Question: I'm writing a program in C to determine the apex of a tetrahedron given the given the lengths of all its edges. The tetrahedron has an equilateral base and scalene sides. In order to complete the formula, I need a way of getting the angle between a face and the equilateral base. I know the of the altitude of one of the faces, and once I can get the angle between a face and the base, I can rotate the height by that angle and get the position of the apex.
I have idea where to begin figuring out the formula for the angle(see theta below), and how to translate it into C.

Here's my code so far:
'''
#include <math.h>
#include <stdio.h>
#include <time.h>
#include <stdlib.h>
typedef struct {
float x;
float y;
float z;
} Point;
typedef struct {
float edgeA, edgeB, edgeC;
float legA, legB, legC;
Point vertexBaseA, vertexBaseB, vertexBaseC;
Point apex;
} scaleneTetrahedron;
Point p(float x,float y) {
Point pt; pt.x = x; pt.y = y; pt.z =0;return pt;
}
Point pZ(float x, float y, float z) {
Point pt; pt.x = x; pt.y = y;pt.z =z; return pt;
}
void printPoint(char *identifier, Point p){
printf("(%s: %f, %f, %f)
",identifier, p.x,p.y,p.z);
}
void printFloat(float n) {
printf("%f",n);
}
scaleneTetrahedron sT_Hedron(float lengthsEdges[3],float lengthsLegs[3],Point vertexBases[3]) {
scaleneTetrahedron h;
h.edgeA = lengthsEdges[0], h.edgeB = lengthsEdges[2], h.edgeC = lengthsEdges[2];
h.legA = lengthsLegs[0], h.legB = lengthsLegs[1],h.legC = lengthsLegs[2];
h.vertexBaseA = vertexBases[0], h.vertexBaseB = vertexBases[1], h.vertexBaseC = vertexBases[2];
return h;
}
#define rt(n) (sqrt(n))
float SQUARE(float n) {return n*n;}
float PERP(float slope) { return 1/slope * -1;}
float Rad_To_Deg(float angle) {return angle*57.29577951f;}
#define ANGLE_FOR(rangX,rangY) ( Rad_To_Deg(atan2(rangX,rangY)) )
float DISTANCE(Point v1, Point v2){
return sqrtf(SQUARE(v1.x-v2.x) + SQUARE(v1.y-v2.y));
}
float WIDTH(float leg1,float leg2,float base){
float ret = ((SQUARE(leg1) - SQUARE(leg2)) + SQUARE(base)) / (2 * base);
printf("Ret is:%f
",ret);
return ret;
}
float HEIGHT(float width,float leg1){
float ret = sqrtf(SQUARE(leg1) - SQUARE(width));
return ret;
}
float slopeFor(Point A, Point B) {
return (B.y-A.y) / (B.x - A.x);
}
float yInterceptFor(float slope, Point A) {
return (A.y - (slope * A.x));
}
float map(float range1_A, float range1_B, float range2_A, float range2_B, float value) {
float inMin = range1_A;
float inMax = range1_B;
float outMin = range2_A;
float outMax = range2_B;
float input = value;
float output = outMin + (outMax - outMin) * (input - inMin) / (inMax - inMin);
return output;
}
Point XYAltitude(float leg1, float leg2, float base) {
float width = WIDTH(leg1,leg2,base);
float height = HEIGHT(width,leg1);
return p(width, height);
}
Point APEX_OF(scaleneTetrahedron shape) {
Point altitude1 = XYAltitude(shape.legA,shape.legB, shape.edgeA);//Getting the x position of the altitude of faceA and the height of the altitude.
printPoint("Altitude face:",altitude1);
float
x = altitude1.x,
baseX1 = x,
baseX2 = x,
baseY1 = 0,
baseY2 = 10
;
float slopeBase = slopeFor(shape.vertexBaseC, shape.vertexBaseB), yIntBase = yInterceptFor(slopeBase,shape.vertexBaseB);
printf("slope is:%f ,yint is:%f, point of intersection:%f
",slopeBase,yIntBase, (slopeBase * x)+yIntBase);
Point intersectionBase = p(x, (slopeBase * x) + yIntBase);
printPoint("IntersectionBase:",intersectionBase);
float zIntersectionBase = (slopeBase * x) + yIntBase;//it is "y" because we are switching from a topdown to a side view
float zHypotenuse = (shape.edgeC* intersectionBase.y)/shape.vertexBaseC.y; //THIS IS THROWING OFF THE MEASUREMENT: sqrtf(SQUARE(zIntersectionBase) + SQUARE(altitude1.y));
Point zAltitude = XYAltitude(altitude1.y,zHypotenuse,zIntersectionBase);
float theta = Rad_To_Deg(atan2(zAltitude.x,zAltitude.y));//Here's where I am having trouble.
float y = Rad_To_Deg(sin(theta)) * altitude1.x;
float z = Rad_To_Deg(cos(theta)) * altitude1.x;
printFloat(theta);
Point rtd;
rtd.x = x;
rtd.z = y; //Only now did I learn that z and y are swapped in 3D. But, this is no problem due to abstraction.
rtd.y = z;
return rtd;
}
int main(int argc, const char *argv[]){
// srand(time(NULL));
Point vertexA = p(0,0);
Point vertexB = p(3,0.f);
Point vertexC = p(1.5,2.6);
Point apex = pZ(1.5,0.87,2.45);
float baseA = DISTANCE(vertexA,vertexB);
float baseB = DISTANCE(vertexB,vertexC);
float baseC = DISTANCE(vertexC,vertexA);
float legA = DISTANCE(vertexA,apex);
float legB = DISTANCE(vertexB,apex);
float legC = DISTANCE(vertexC,apex);
scaleneTetrahedron toSend;
toSend.edgeA = baseA;
toSend.edgeB = baseB;
toSend.edgeC = baseC;
toSend.legA = legA;
toSend.legB = legB;
toSend.legC = legC;
toSend.vertexBaseA = vertexA;
toSend.vertexBaseB = vertexB;
toSend.vertexBaseC = vertexC;
printPoint("APEX:",APEX_OF(toSend));
return 0;
}
'''
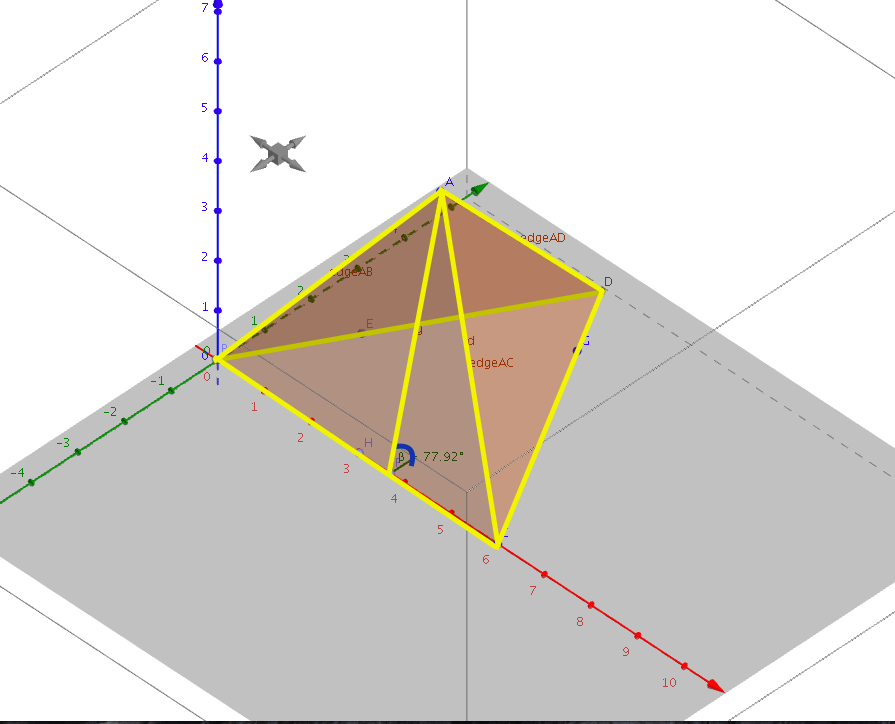
Answer: USING TRIGONOMETRY
1. Compute the lengths of the altitudes HA and HD in their respective face from the sides.
2. Compute the angle AHD by the cosine formula.
USING ANALYTICAL GEOMETRY
1. Project A orthogonally onto BC to get H: BH = ((AB.BC)/BC2).BC (bold are vectors)
2. Compute the angle from cos AHD = AH.HD/||AH||.||HD||